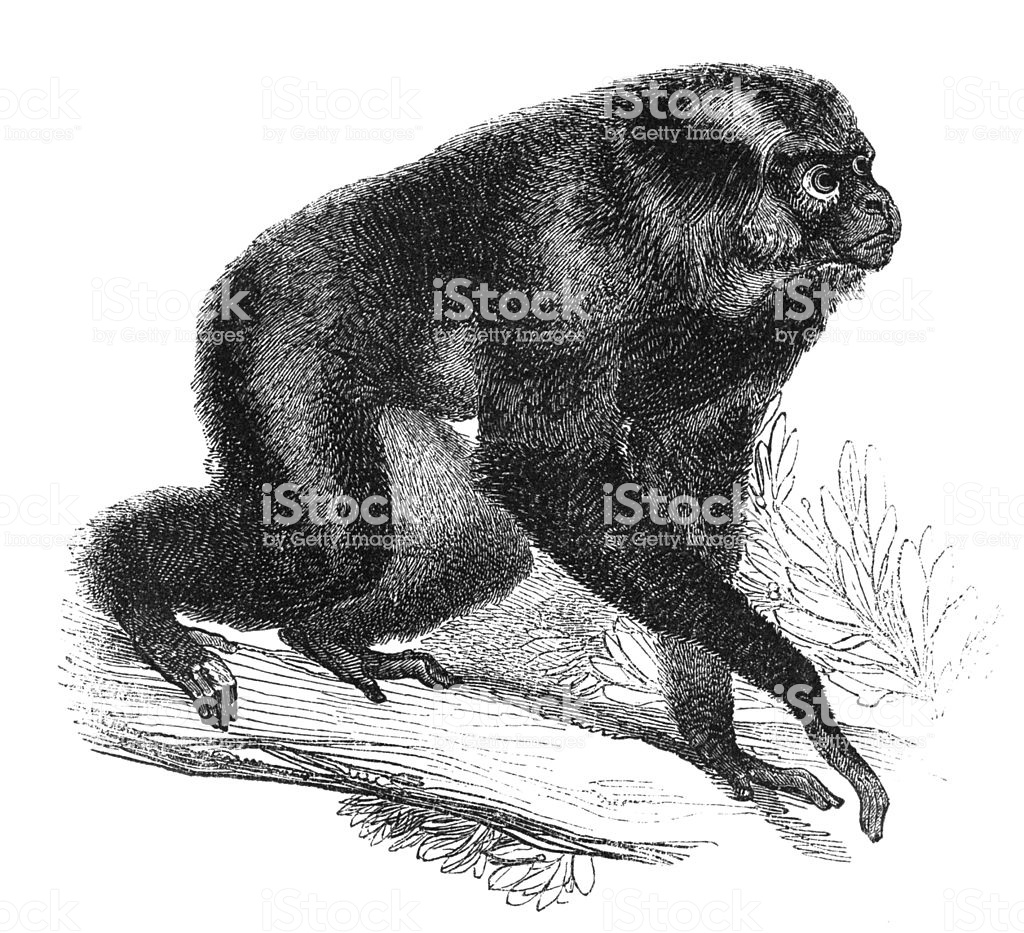
Label: siamang, Hylobates syndactylus, Symphalangus syndactylus